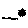
Label: moon